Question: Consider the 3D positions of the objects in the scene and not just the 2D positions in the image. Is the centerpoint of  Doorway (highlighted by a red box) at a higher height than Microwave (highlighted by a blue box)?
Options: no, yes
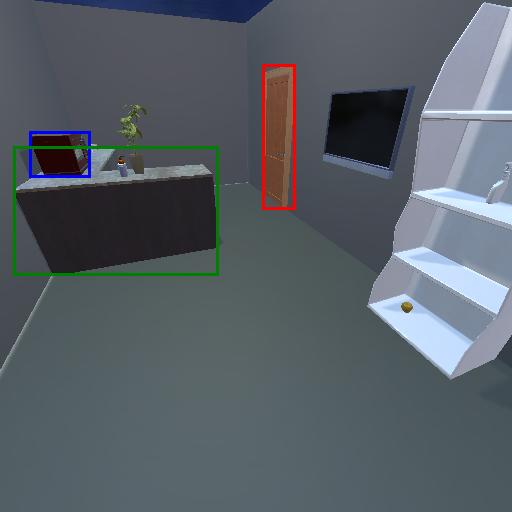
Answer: no